Question: Kind of new in Windows 8 app development, I have this issue on this particular part of code.
My app uses SQLite database, and I can't delete a record using primary key.
I use C# by the way. Here is my snippet where I am unable to delete a record using primary key.
>
>
> case "Ok":'''
string result = string.Empty;
int chapterindex=0;
using (var db = new SQLite.SQLiteConnection(path))
{
var QuestionQ = (db.Table<Chapter>().Where(
c => c.ChapterName == chapterselected)).Single();
chapterindex = QuestionQ.Index;
//the above query executes fine
// result = chapterselected; chapterselected is a string containing >//chapter name.
try
{//this one wouldn't
db.Delete<Chapter>(chapterindex);
}
catch(Exception ex)
{
pageTitle.Text = ex.ToString();
}
'''
My MVVM class for chapter is...
'''
[Table("Chapter")]
public class Chapter
{
public int Index { get; set; }
public string ChapterName { get; set; }
public int ChapterNo { get; set; }
}
'''
I did not declare Index as primary key in the above class because I am using autoincrement for that field in my db.
here is my table

Everything works fine(insert, select, deleteall,drop table etc...except deleting a single row.)
Any help would be appreciated!
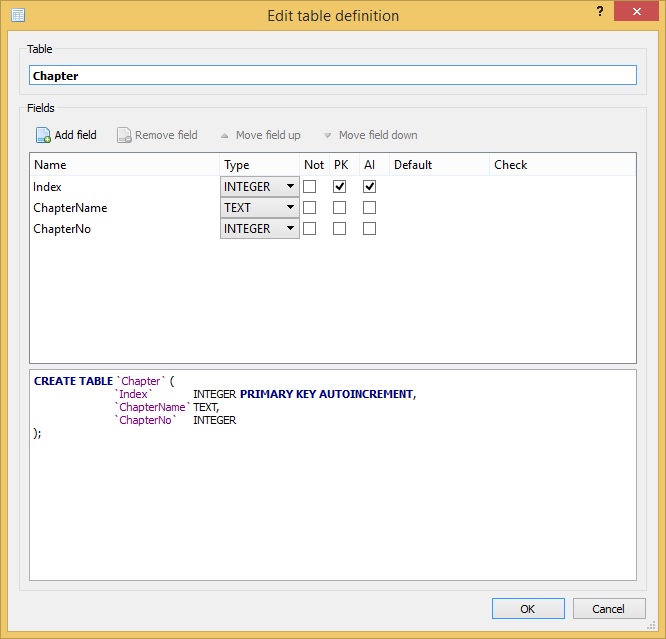
Answer: This answer assumes you are using <URL> as your database access layer.
The problem is likely that your class definition of 'Chapter' does not match your table (SQL) definition. You are missing the 'PrimaryKey' and 'AutoIncrement' attributes from your class definition:
'''
[Table("Chapter")]
public class Chapter
{
[PrimaryKey, AutoIncrement]
public int Index { get; set; }
public string ChapterName { get; set; }
public int ChapterNo { get; set; }
}
'''
SQLite-Net does not currently read the SQL table information, so it does not know which column is the primary key. That is why you are having the problem with deleting.
Unrelated to your specific question, but the 'AutoIncrement' attribute is useful for inserting records, as it will cause SQLite-Net to set your class 'Index' field to be the same as the SQLite generated value for the primary key.